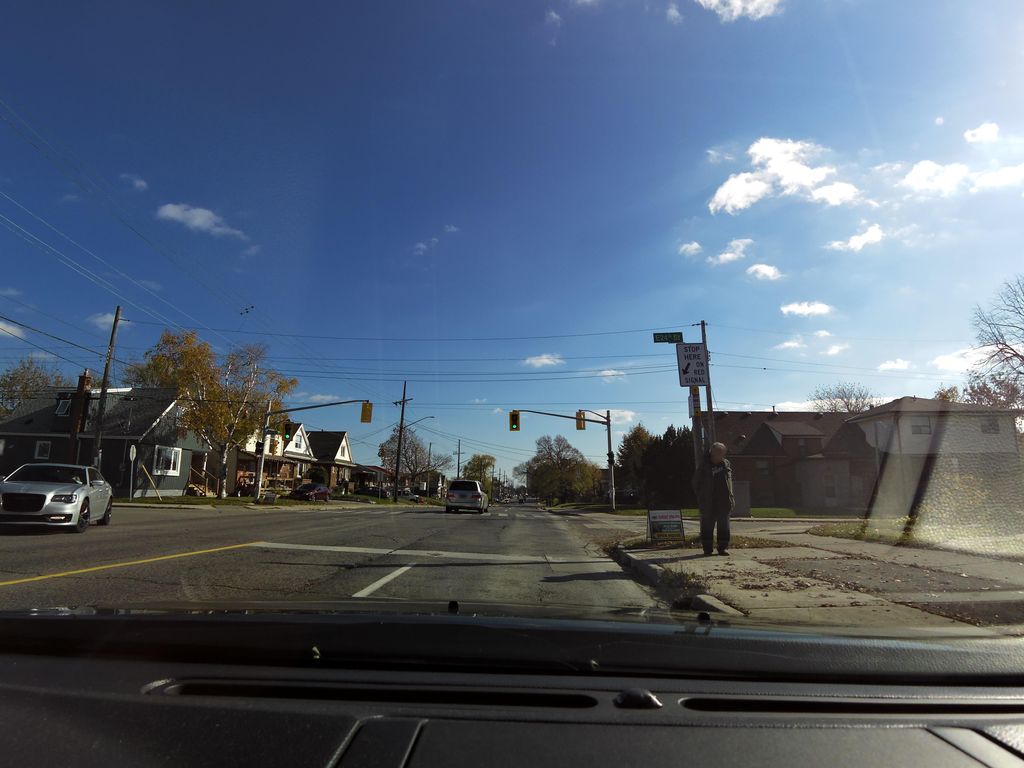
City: hamilton